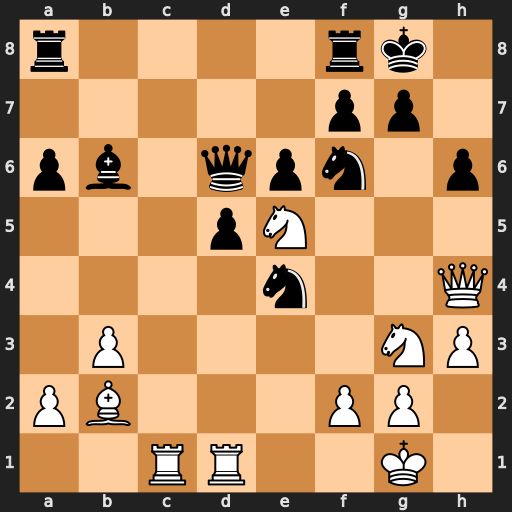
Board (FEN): r4rk1/5pp1/pb1qpn1p/3pN3/4n2Q/1P4NP/PB3PP1/2RR2K1
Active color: w
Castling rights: -
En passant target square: -
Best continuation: Nxe4 Nxe4 Qxe4